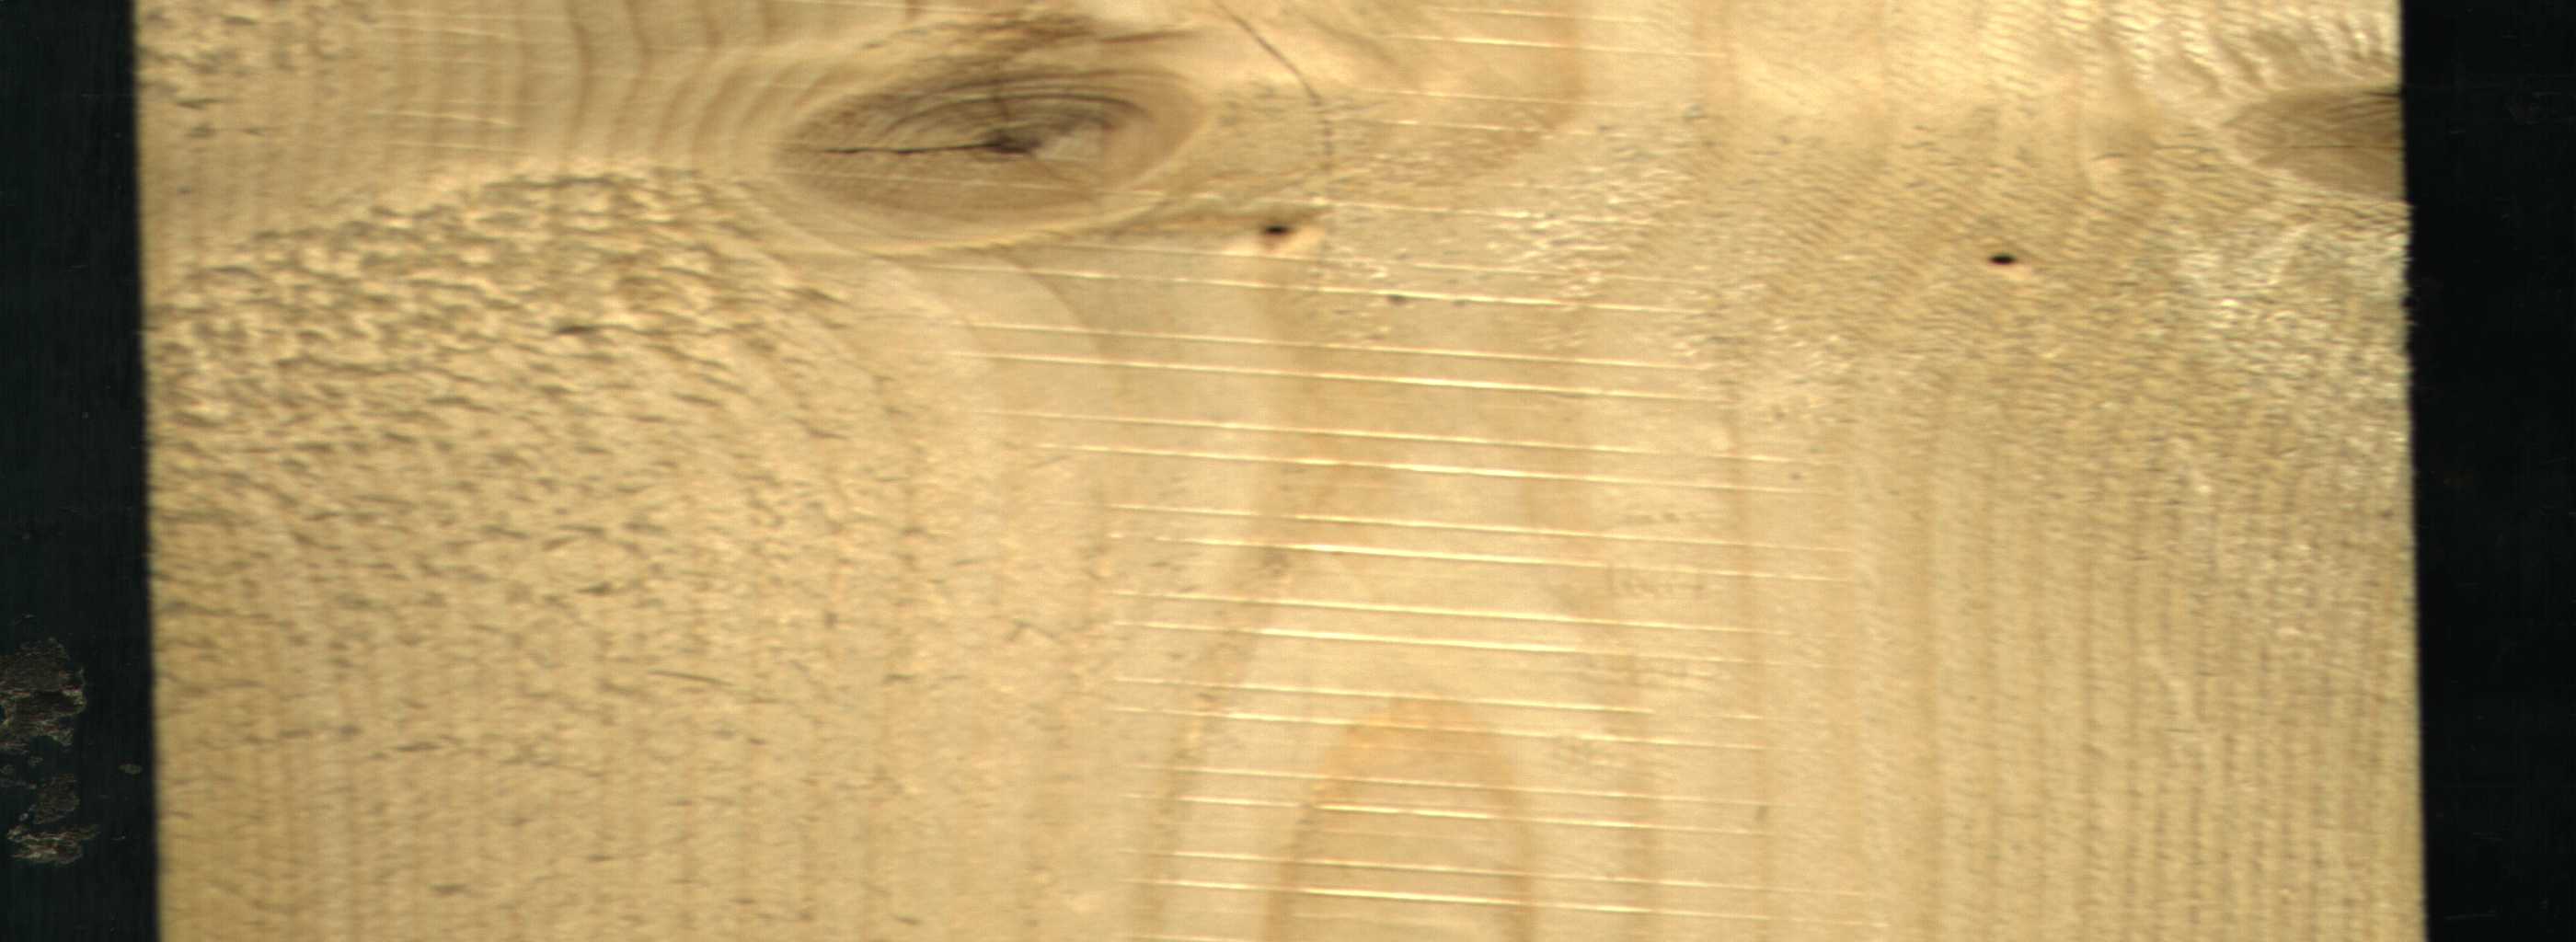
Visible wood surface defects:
knot_with_crack
Dead_Knot
Dead_Knot
Live_Knot